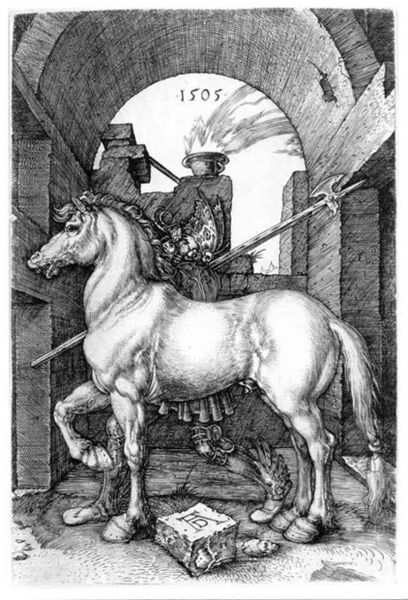
Titel: Das Kleine Pferd
Künstler: Albrecht Dürer
Standort: Karlsruhe
Institution: Staatliche Kunsthalle Karlsruhe
Schlagwörter: feuer, flügel, kampf, mann, schatten, weiß, licht, profil, schwarz, tür, tier, architektur, bibel, knoten, mensch, schüssel, stein, steine, signatur, rauch, kelch, decke, renaissance, pferd, reiter, maus, vase, hufe, mähne, reiten, sattel, schwanz, schweif, topf, hinter, holzschnitt, bogen, mauer, grafik, graphik, rundbogen, kuppel, krieg, schlacht, lanze, datum, deutsch, ad, tor, halle, versteckt, ruine, gefäß, gewölbe, flamme, buch, burg, torbogen, flammen, druck, druckgraphik, schwarz-weiß, monogramm, schraffur, radierung, stich, soldat, waffe, schmetterling, ritter, rüstung, schimmel, hufen, gravur, kopie, rom, portal, axt, ross, apokalypse, teufel, stark, hellebarde, pike, speer, dürer, 1505, inneraum, kupferstich, hengst, georg, stick, trab, mächtig, martin, albrecht, albrecht dürer, sperr, spiess, reiterlos, anno domini, seriendruck, dürrer, tora, nordalpin, steinbogen, weeiß, huge, ritter tod und teufel, fälschung, kein sattel, lnze, düerer, mittelalter, henst, apokalytik, grawur, grundrüstung